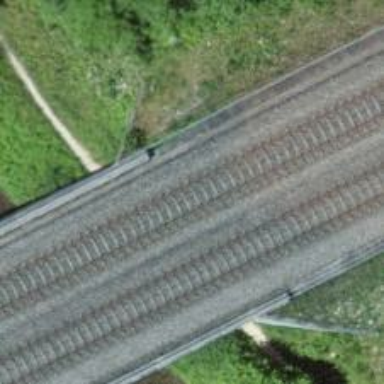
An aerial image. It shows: Single-track railway bridge with contact lines for electrification.